Aerial crown-view tile of a tropical tree (Barro Colorado Island, Panama), acquired 20250414:
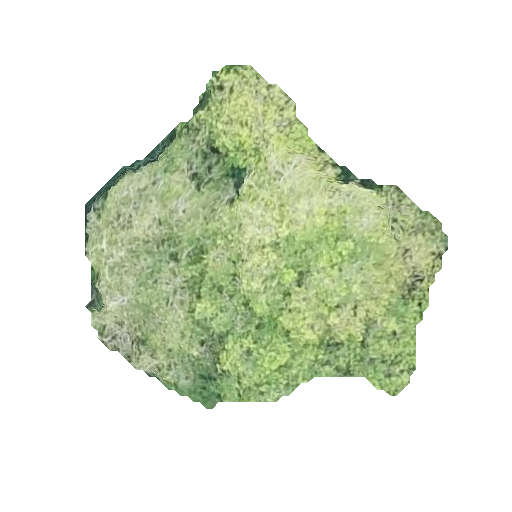
Species: Guapira myrtiflora
GBIF accepted scientific name: Guapira myrtiflora
Crown area: 121.177 m²